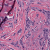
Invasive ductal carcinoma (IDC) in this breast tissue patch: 1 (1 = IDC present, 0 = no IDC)